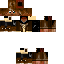
A male human skin with dark skin, wearing brown long hair dressed in a blue hoodie and brown pants, featuring a closed mouth.